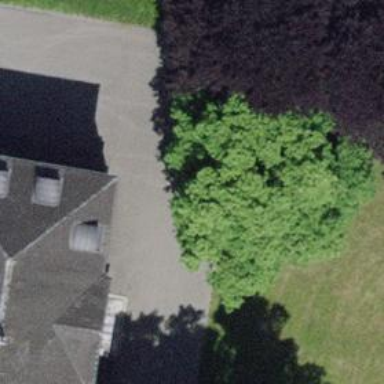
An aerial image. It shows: Brown bench in the vicinity.